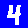
Digit: 4